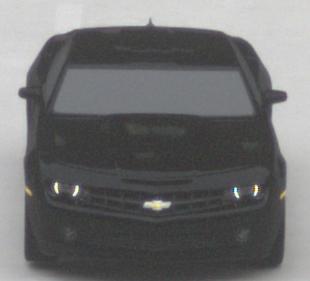
Make: Chevrolet
Model: Camaro Cabriolet 6.2 V8
Detailed model: Camaro (V) Coupé
Model produced from: 2011/09
Model produced until: 2014/02
Doors: 2
Color: black
Road condition: dry road
Daytime: morning or afternoon
Contrast: low contrast